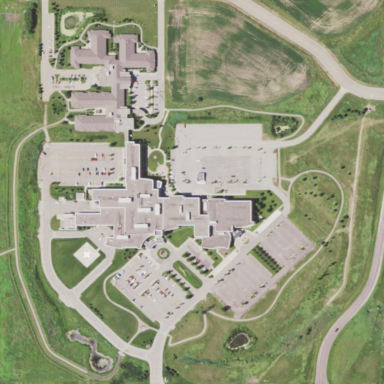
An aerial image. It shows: Healthcare facility identified as hospital.